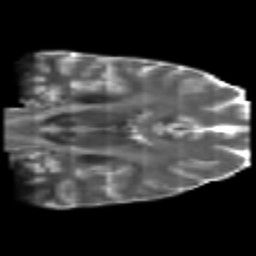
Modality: T2w
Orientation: coronal
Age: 27
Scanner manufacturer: philips
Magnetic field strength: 3 T
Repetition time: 8.607 s
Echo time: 0.1268 s